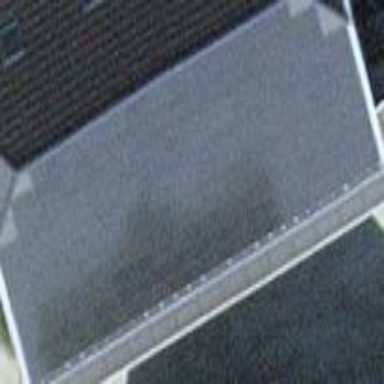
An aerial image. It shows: Solar photovoltaic panel generating electricity through small installation.